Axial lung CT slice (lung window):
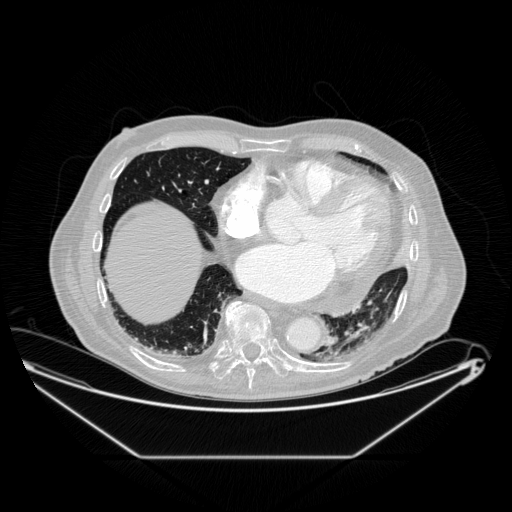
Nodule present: no